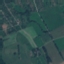
Land use / land cover: Pasture